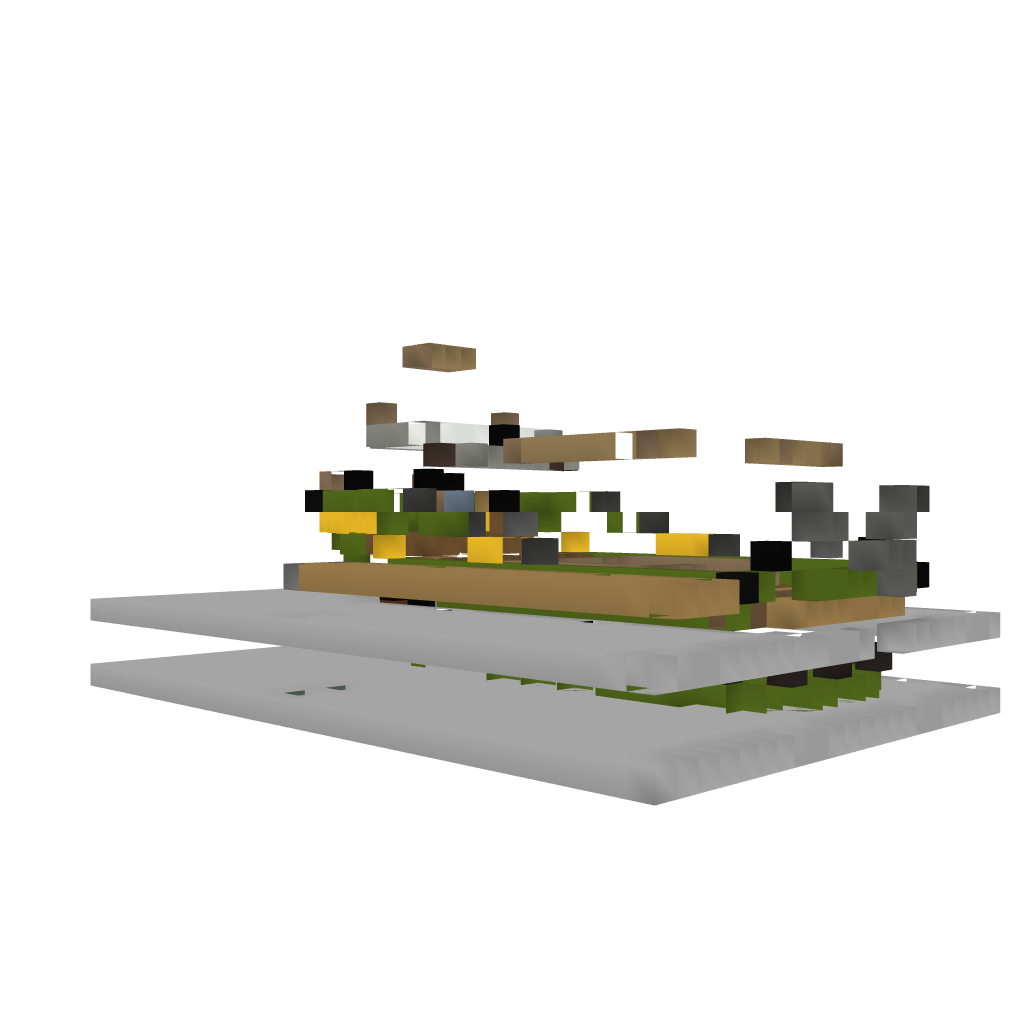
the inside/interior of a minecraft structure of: Fishing boat